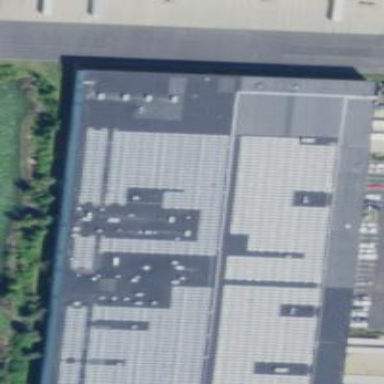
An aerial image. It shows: Warehouse.